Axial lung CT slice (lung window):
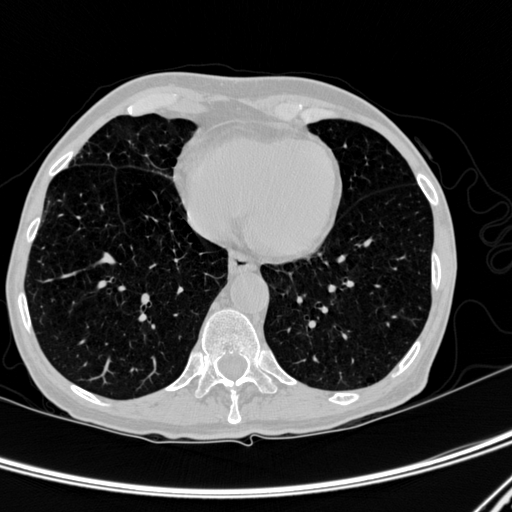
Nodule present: no